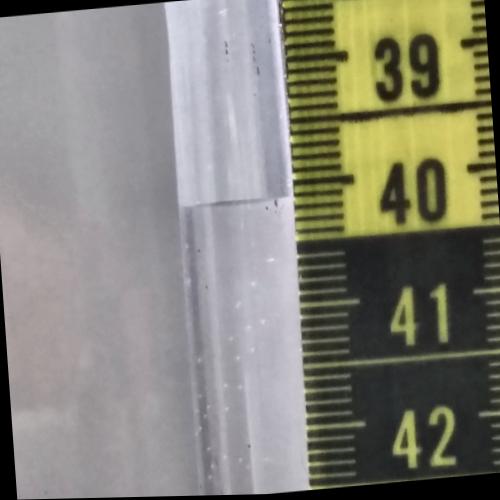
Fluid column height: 40.1 cm